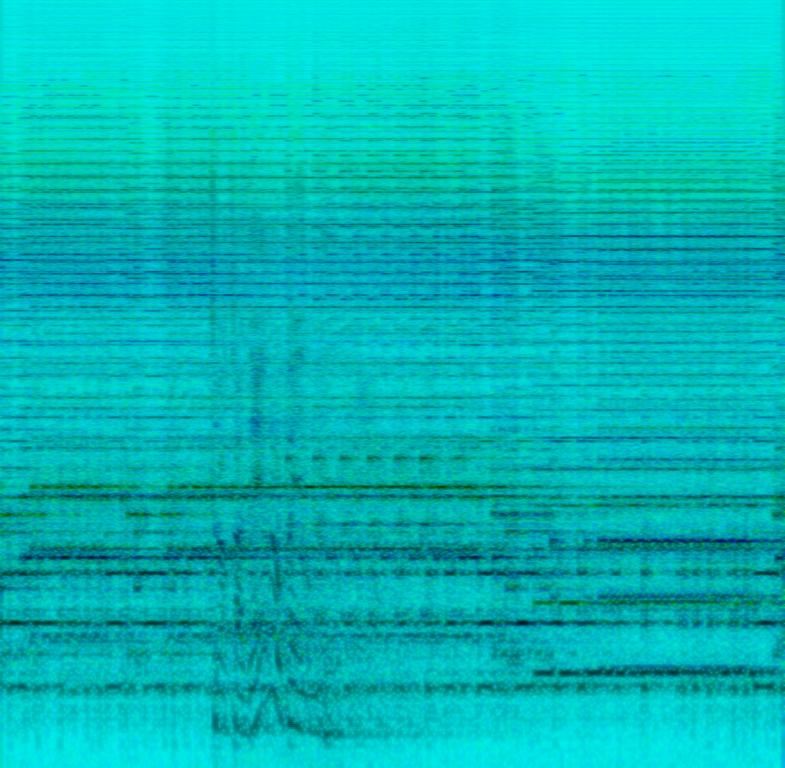
The low quality recording features a folk song that consists of a digital synth melody played, after which there is an exciting male vocal. It sounds energetic and exciting. The recording is noisy and in mono.